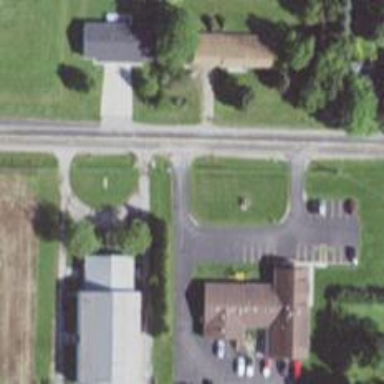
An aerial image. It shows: Veterinary facility.